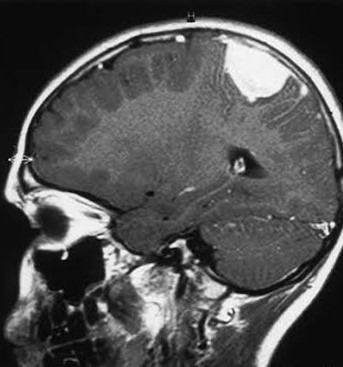
Label: meningioma